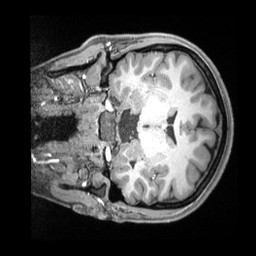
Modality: T1w
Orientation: coronal
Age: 26
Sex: female
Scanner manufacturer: siemens
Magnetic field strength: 3 T
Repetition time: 2.4 s
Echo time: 0.00226 s